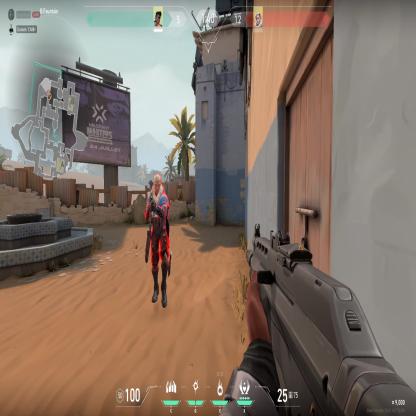
Label: enemy